Question: currently i'm developing a sample admin application using angularjs, in my application. i have used instead of to define the urls. on my config function states are defined as below.
'''
sampleModule.config(['$stateProvider','$urlRouterProvider',function ($stateProvider,$urlRouterProvider) {
$urlRouterProvider.otherwise('login');
$stateProvider
.state('login',{
url:'/login',
templateUrl: 'views/html/login.html',
controller: 'authCtrl'
}).state('main', {
url:'/main',
templateUrl: 'views/html/main.html',
controller: 'adminViewCtrl'
});
}]);
'''
in the run state of the application i'm redirecting the users to their respective view as follows.
'''
sampleModule.run(function ($rootScope, AuthService, $state) {
$rootScope.$on("$stateChangeStart", function (event) {
if (AuthService.isAuthenticated()) {
event.preventDefault();
$state.go('main');
} else {
event.preventDefault();
$state.go('login');
}
});
});
'''
but the problem i'm facing is application giving following exception and crashes some times when URL changes.
> RangeError: Maximum call stack size exceeded
I put a debug point to function of the application and
and noticed that error coming because content inside condition executing in a infinite loop.
below is the image for the errors in chrome developer tools

i'm confused about the things happening here, i Googled for few hours and was not able to come up with a straight answer, i even tried putting as some suggestions i saw , but it didn't helped to resolve the problem.
i'm wondering what error i'm doing here? is there any better way to restrict user access to the log-in page,or some other parts of the application after logging in to the application?
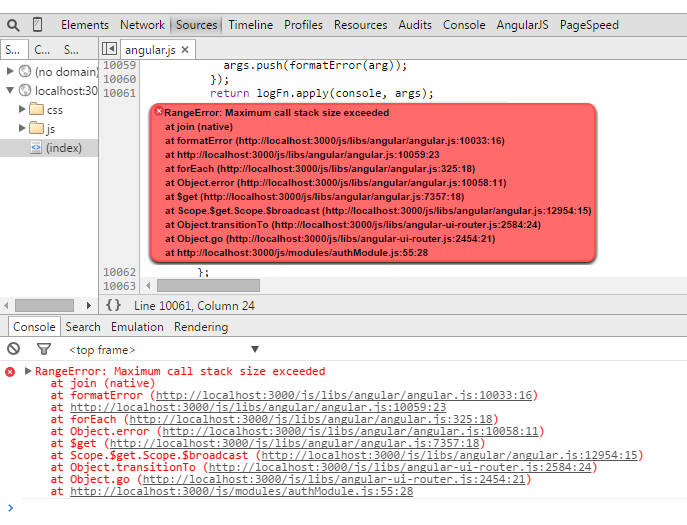
Answer: The problem here is that you are constantly redirecting user to same state. Here is what happens: user goes to some state, '$stateChangeStart' is triggered, you redirect user again to some other state, and again '$stateChangeStart' is triggered, you check authentication and redirect again, and that continues until 'RangeError' appears. What you should probably do is only redirect user when he is unauthorized, if he is authorized, let him see the page he is looking for.
'''
sampleModule.run(function ($rootScope, AuthService, $state) {
$rootScope.$on("$stateChangeStart", function (event, toState) {
if (!AuthService.isAuthenticated() && toState.name !== 'login') {
$state.go('login');
} else if(AuthService.isAuthenticated() && toState.name === 'login') {
$state.go('main');
}
});
});
'''
Here you check if user is authorized and if navigation state is not login (since he already got redirected) and later check if it's login page he is wanting for and redirecting to 'main'